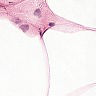
Metastatic tissue present: no